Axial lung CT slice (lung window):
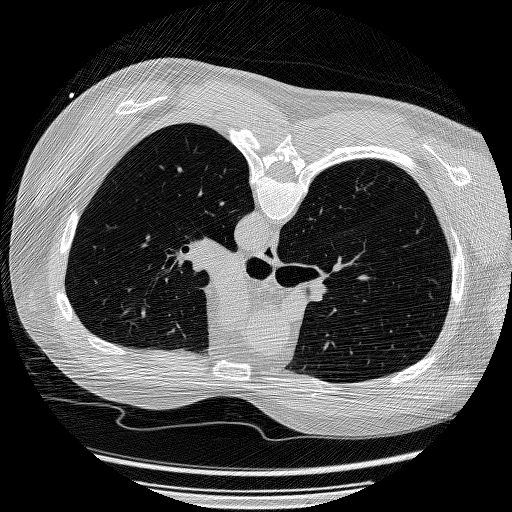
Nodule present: no